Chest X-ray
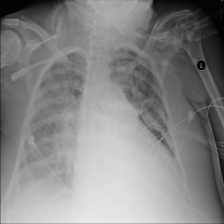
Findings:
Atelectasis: positive
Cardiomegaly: positive
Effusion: positive
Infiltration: negative
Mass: negative
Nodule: negative
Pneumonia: negative
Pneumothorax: negative
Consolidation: positive
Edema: negative
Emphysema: negative
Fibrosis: negative
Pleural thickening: negative
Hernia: negative